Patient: sex M, age 55
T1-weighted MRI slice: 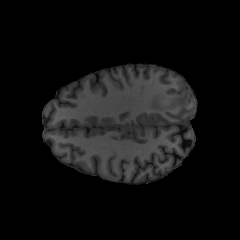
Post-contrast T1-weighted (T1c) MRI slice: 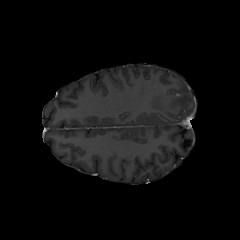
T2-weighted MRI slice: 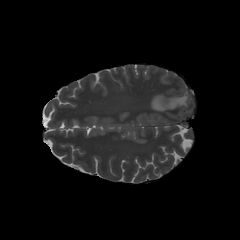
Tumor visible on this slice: yes
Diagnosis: Glioblastoma, IDH-wildtype
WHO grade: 4